Question: I have simple question. How can I delete all but the last 30 rows in a database table? For example, take the following query:
'''
DELETE FROM Comments
WHERE got='$user_id'
'''
What else do I need to do in order to keep the last 30 rows?
This is what the 'Comments' table looks like:

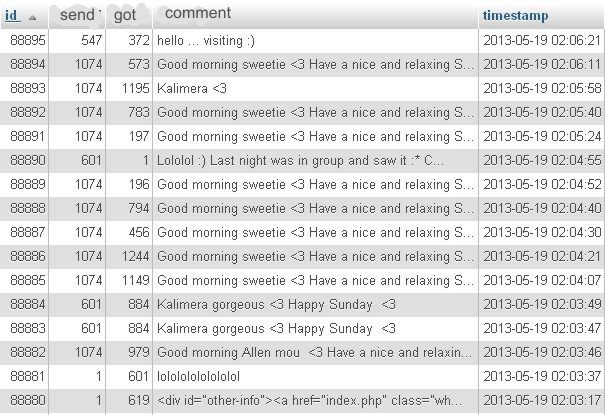
Answer: , then you can use a sub-query that selects the 30 most recent rows. Then, you can delete everything except those rows which were found in the sub-query.
'''
DELETE
FROM Comments
WHERE got='$user_id'
AND got NOT IN
(SELECT got
FROM Comments
ORDER BY TIMESTAMP DESC LIMIT 30)
'''
, then you'll need to split it up into two separate queries:
'''
SELECT got FROM Comments WHERE got='$user_id' ORDER BY TIMESTAMP DESC LIMIT 30
'''
The results of query 1 should be stored in a single string variable (using the format '1,2,3...') and passed into query 2. (The <URL>
'''
DELETE
FROM Comments
WHERE got='$user_id'
AND got NOT IN ($formatted_result_from_query_1)
'''